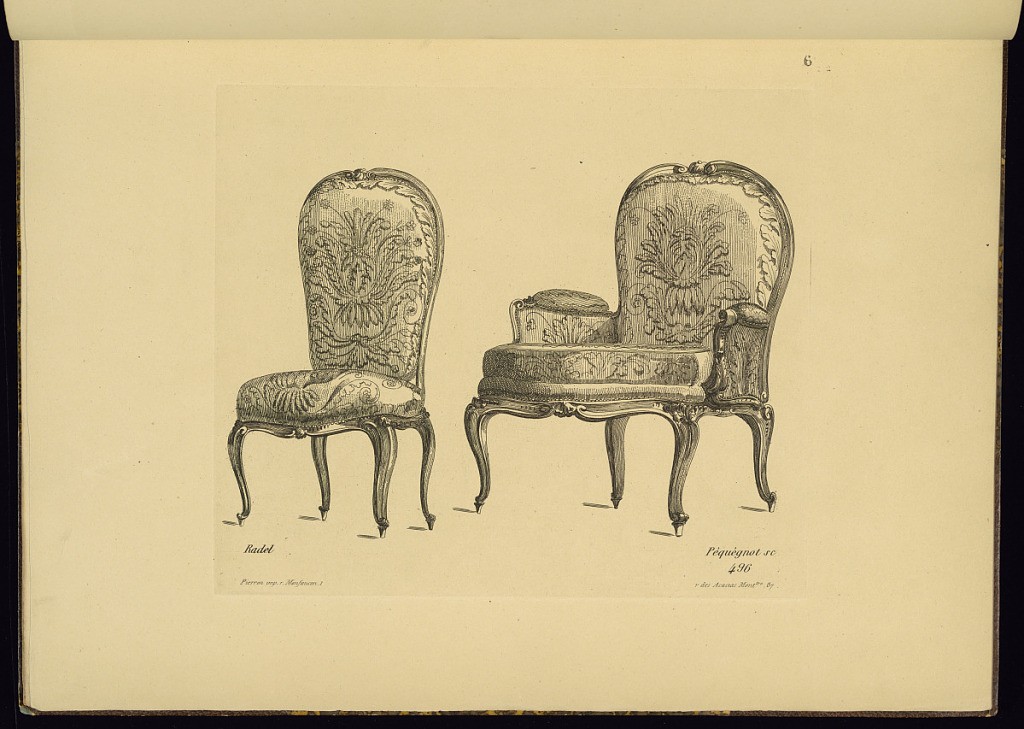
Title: Two Chair Designs
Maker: Radel, German, active 1760 – 1770
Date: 1849–66
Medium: Etching on paper
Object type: Print
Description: Designs for a chair and armchair with sculpted wooden frames and upholstered with textiles featuring scrolling leaves and floral motifs. The plate is signed with the printmaker, publisher, and original designer, and numbered.